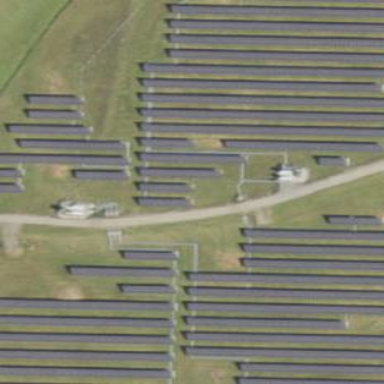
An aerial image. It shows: Solar power plant utilizing photovoltaic technology.